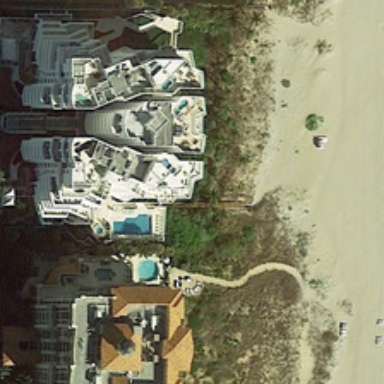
Two large buildings with swimming pools are near a beach .